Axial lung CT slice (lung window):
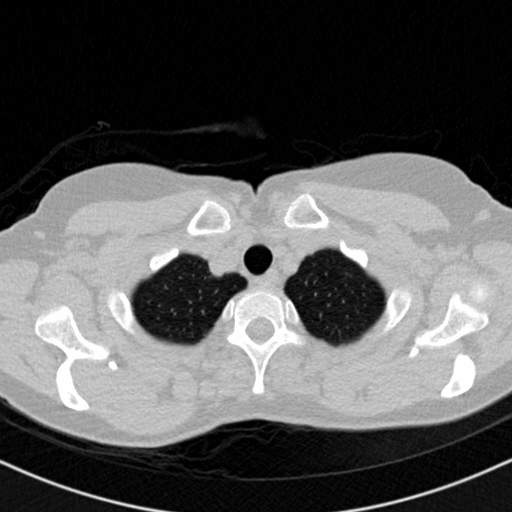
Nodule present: no